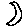
Label: moon